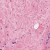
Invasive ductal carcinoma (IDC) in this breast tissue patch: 0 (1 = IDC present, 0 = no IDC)